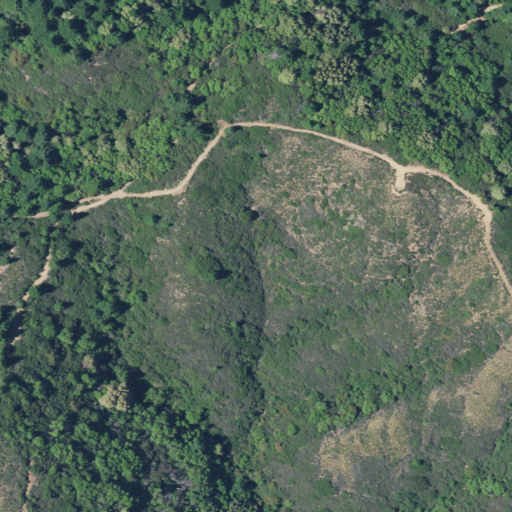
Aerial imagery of gap in California named China Gate containing shrub, evergreen forest, open development, and mixed forest